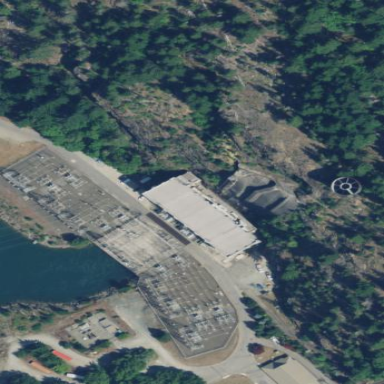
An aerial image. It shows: Substation surrounded by fence.